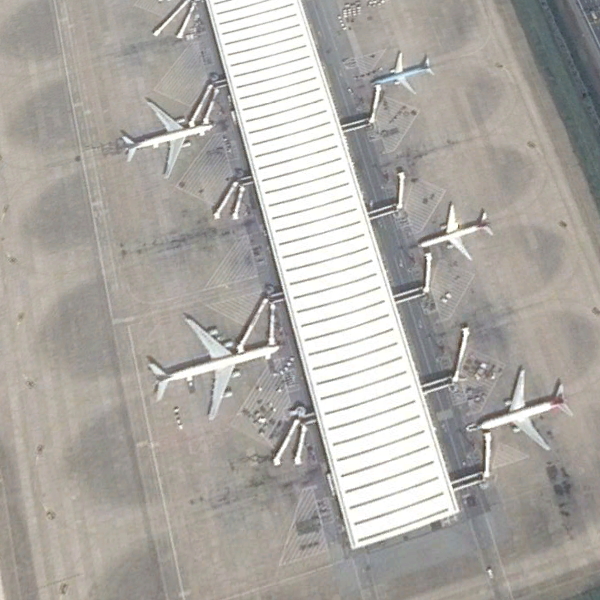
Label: Airport